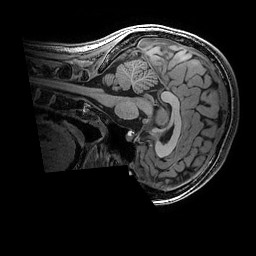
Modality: T1w
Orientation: sagittal
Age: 19
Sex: female
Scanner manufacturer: ge
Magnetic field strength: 3 T
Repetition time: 0.007 s
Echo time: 0.00342 s